Question: Today when I wanted to install SDK Api level 8 i.e Android 2.2. To my surprise I could not find the 2.2 Sdk in it. Has Google stopped the support of 2.2 or is it some kind of bug that I have encountered. Here is a printScreen that shows the problem

I dont want to update my SDK tools and Platform-tools because after updating it my AppEngine Connected Project is not working properly.
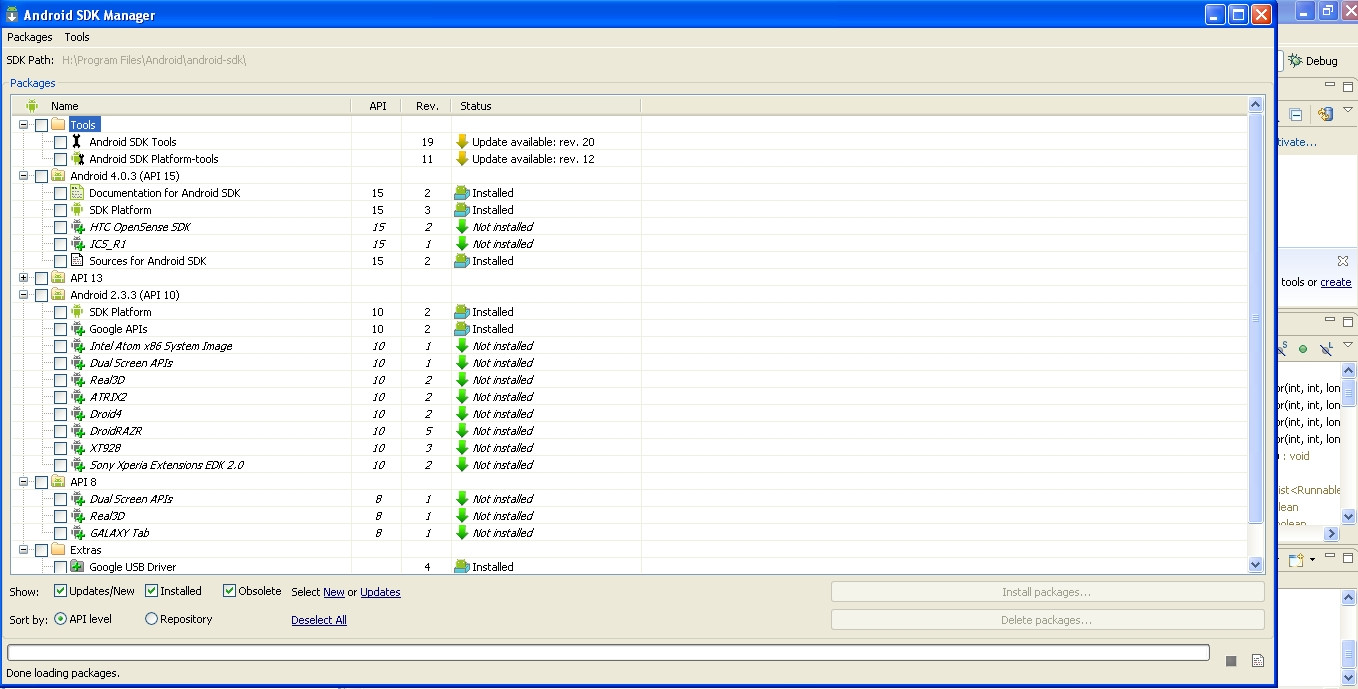
Answer: Expanding on Chris solution:
You can download SDK 2.2 (Froyo rev3) from this URL
<URL>
Create a folder 'android-8' under your Android SDK installation dir and extract the zip there:
'''
/android_sdk/platforms/android-8/
'''